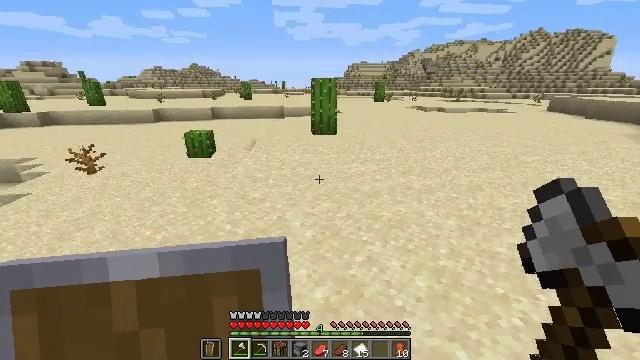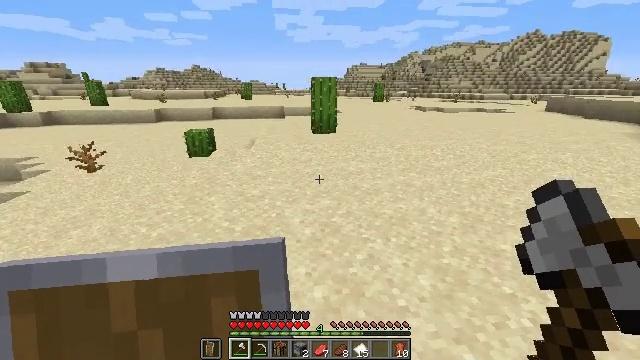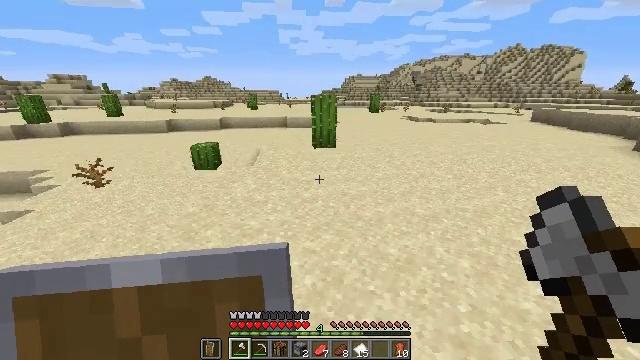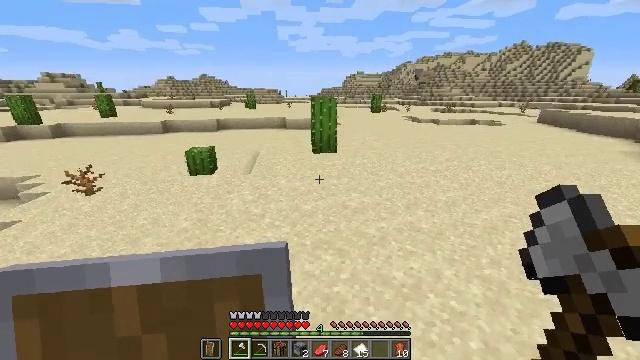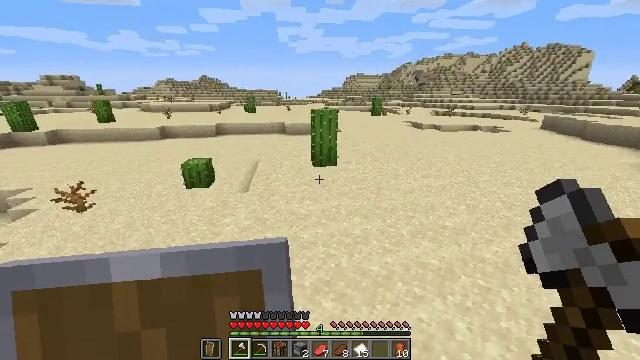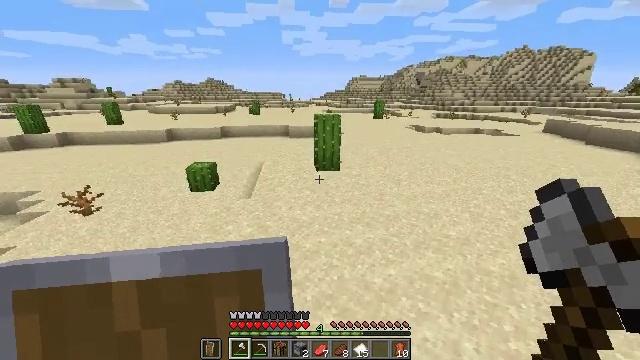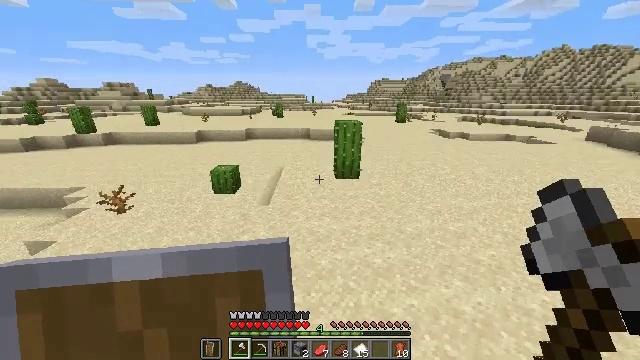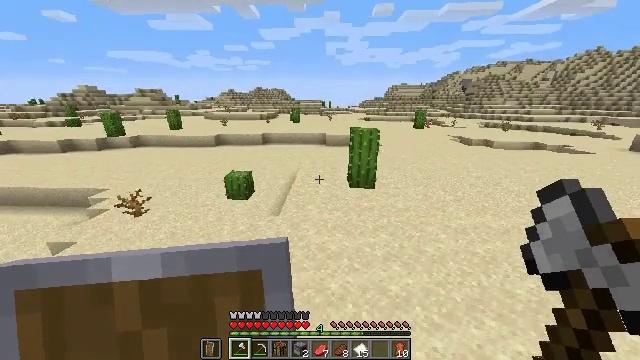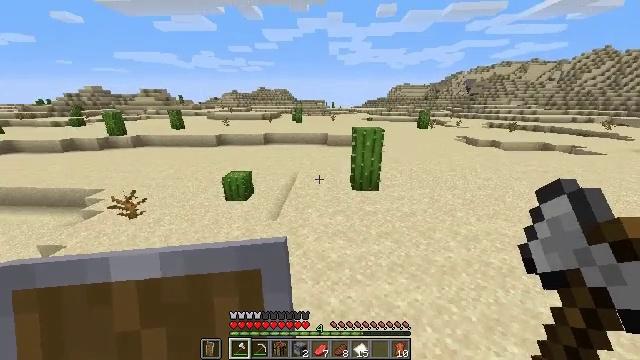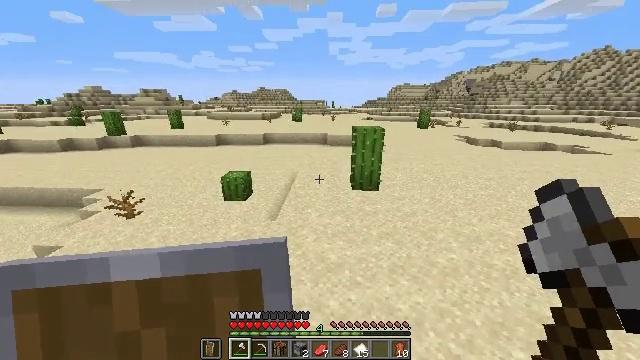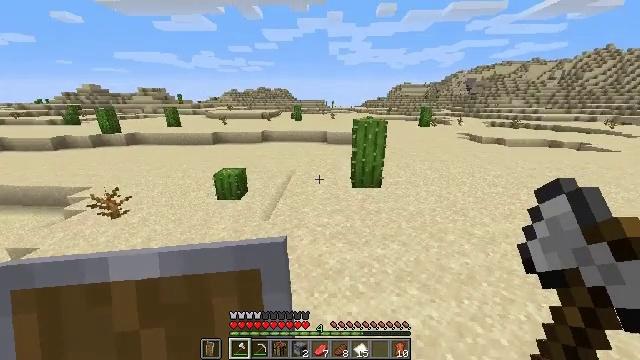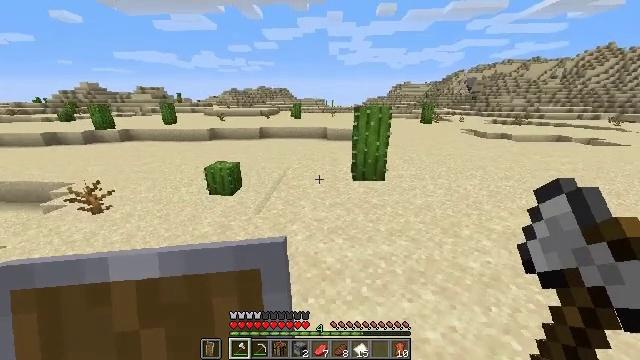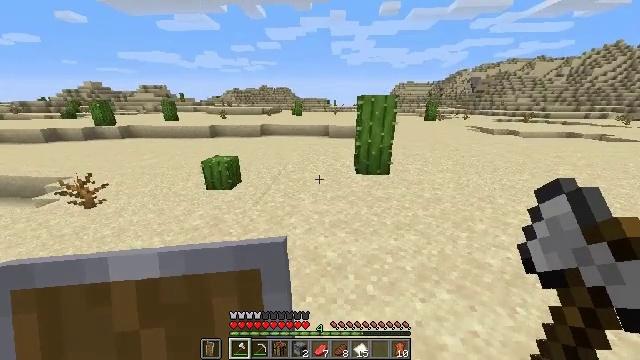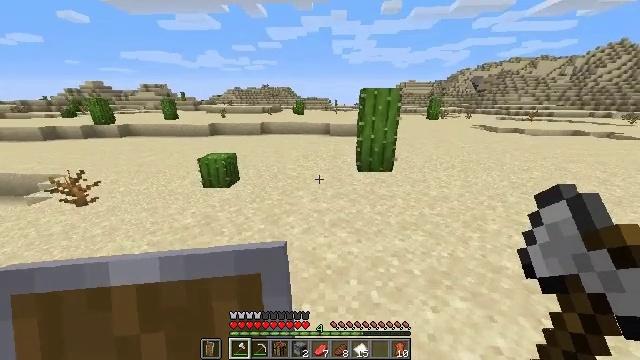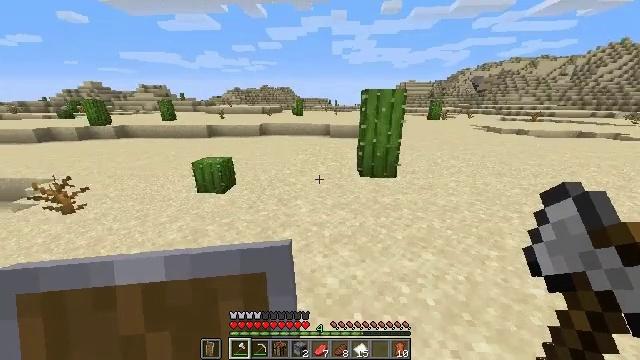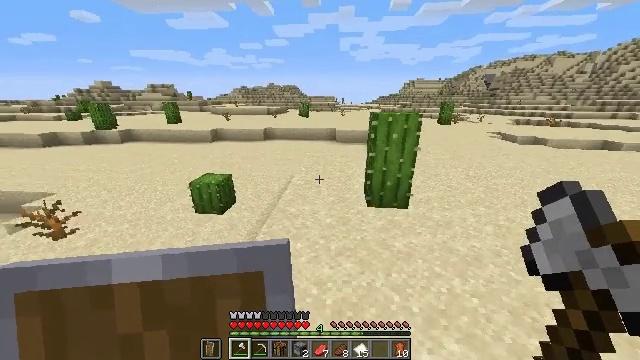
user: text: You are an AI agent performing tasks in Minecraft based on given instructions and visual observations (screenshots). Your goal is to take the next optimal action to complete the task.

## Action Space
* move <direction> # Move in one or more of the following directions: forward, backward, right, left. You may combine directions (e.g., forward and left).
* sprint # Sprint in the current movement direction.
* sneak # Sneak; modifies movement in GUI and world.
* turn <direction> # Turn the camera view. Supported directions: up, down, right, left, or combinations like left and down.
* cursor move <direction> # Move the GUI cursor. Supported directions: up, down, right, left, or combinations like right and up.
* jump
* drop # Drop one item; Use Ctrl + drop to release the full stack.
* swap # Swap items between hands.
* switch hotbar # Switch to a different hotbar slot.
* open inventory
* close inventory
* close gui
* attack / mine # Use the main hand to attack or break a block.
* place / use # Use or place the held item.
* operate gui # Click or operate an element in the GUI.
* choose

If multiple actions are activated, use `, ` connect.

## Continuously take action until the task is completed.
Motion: motion action
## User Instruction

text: Collect the dead bush from dry areas.
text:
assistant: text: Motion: no_op
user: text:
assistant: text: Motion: jump
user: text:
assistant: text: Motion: jump
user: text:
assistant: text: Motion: jump
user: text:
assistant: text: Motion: jump
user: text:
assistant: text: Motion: turn left, jump
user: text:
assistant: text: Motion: turn left, jump
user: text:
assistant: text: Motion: jump
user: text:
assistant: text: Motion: jump
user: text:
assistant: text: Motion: jump
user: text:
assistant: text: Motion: jump
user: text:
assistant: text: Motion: jump
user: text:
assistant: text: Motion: jump
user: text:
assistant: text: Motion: jump
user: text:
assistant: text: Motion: turn left, jump
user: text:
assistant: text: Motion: jump
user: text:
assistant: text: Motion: jump
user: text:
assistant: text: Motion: jump
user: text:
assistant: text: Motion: jump
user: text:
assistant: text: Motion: jump
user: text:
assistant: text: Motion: jump
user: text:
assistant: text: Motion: jump
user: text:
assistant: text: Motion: jump
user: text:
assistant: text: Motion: jump
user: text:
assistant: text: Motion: turn down, jump
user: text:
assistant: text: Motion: turn right and down, jump
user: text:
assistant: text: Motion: turn right and down, jump
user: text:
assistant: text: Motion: turn right and down, jump
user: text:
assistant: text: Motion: turn right and down, jump
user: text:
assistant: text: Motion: jump